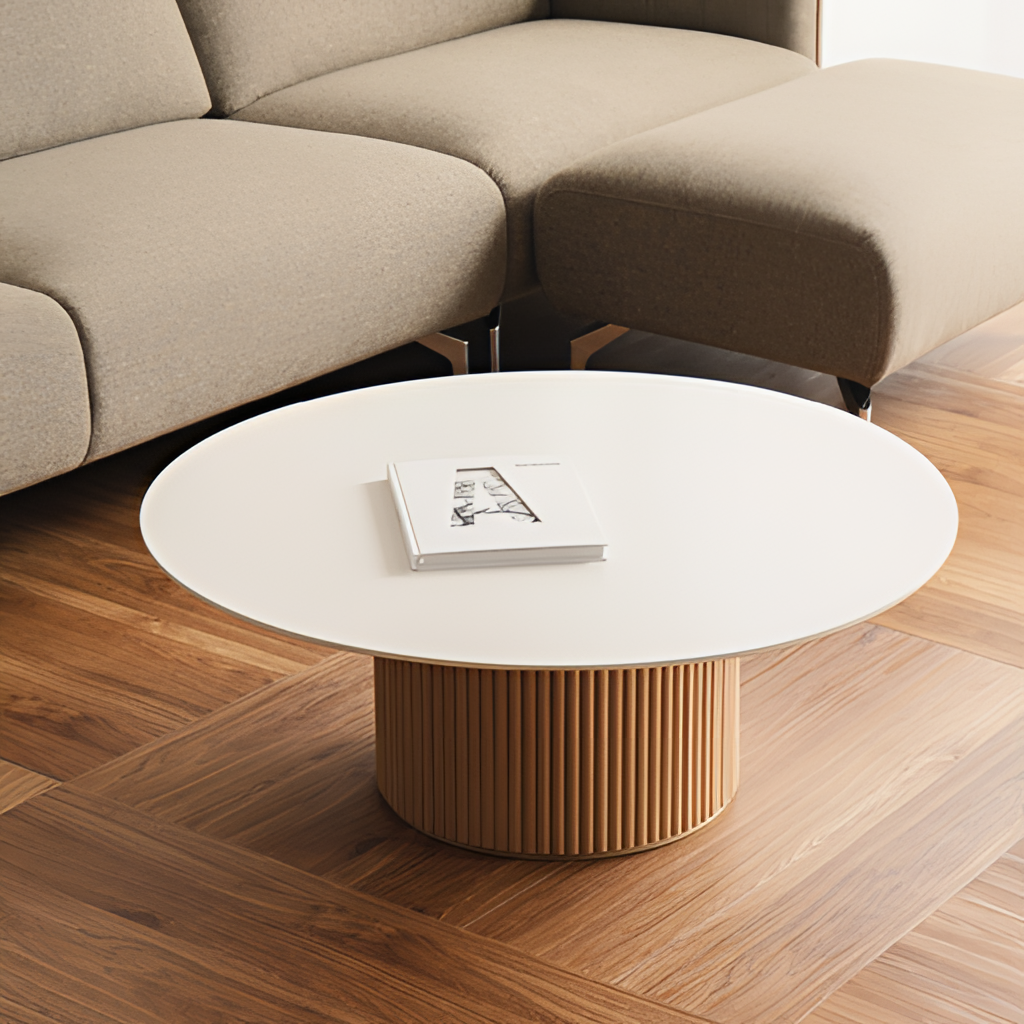
living room, fabric sectional sofa, brown wood wallpaper, with solid pattern, modern, brown wood flooring, with herringbone pattern